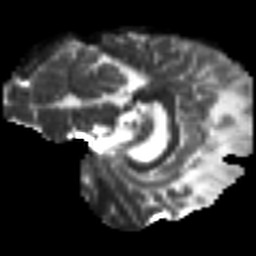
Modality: T2w
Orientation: sagittal
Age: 34
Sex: female
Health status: ill
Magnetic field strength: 3 T
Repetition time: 9 s
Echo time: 0.093 s